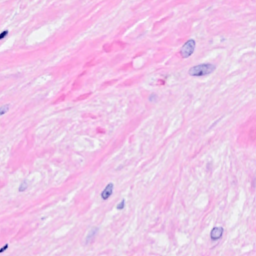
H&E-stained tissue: Breast